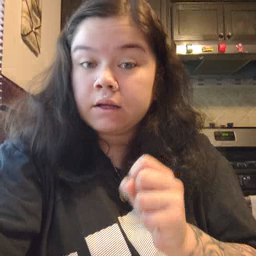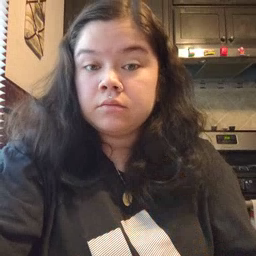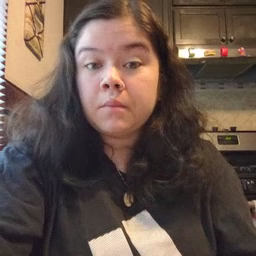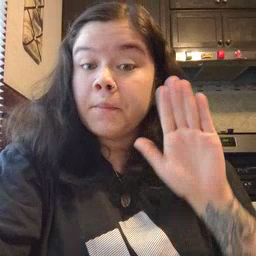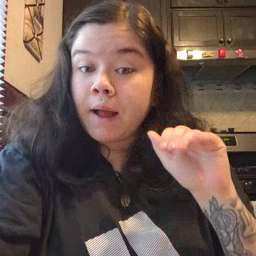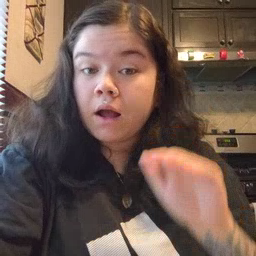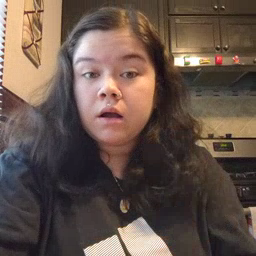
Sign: bye